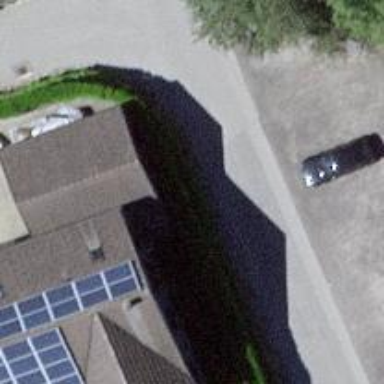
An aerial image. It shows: Garage.